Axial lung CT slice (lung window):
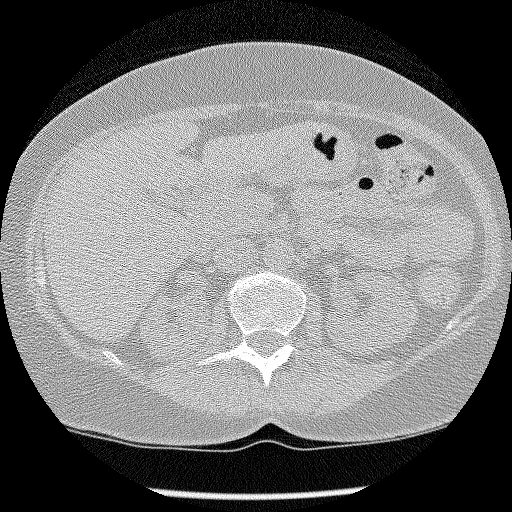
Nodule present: no